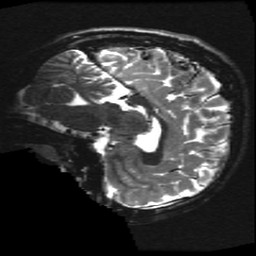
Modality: T2w
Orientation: sagittal
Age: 12
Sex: male
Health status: ill
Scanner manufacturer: ge
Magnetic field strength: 3 T
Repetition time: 7.5 s
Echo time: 0.1015 s